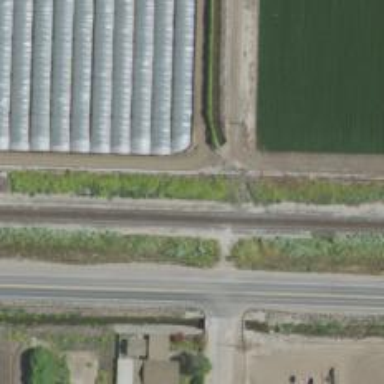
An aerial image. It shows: Railway track.